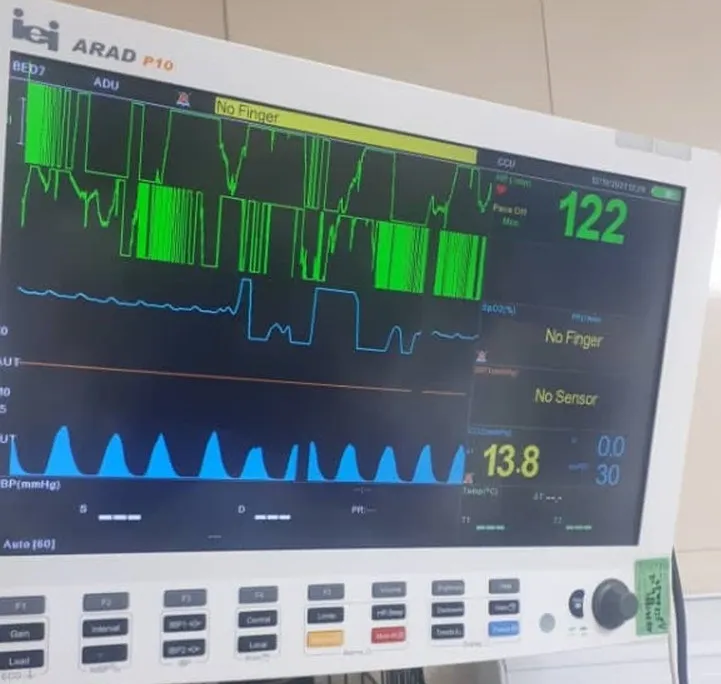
increase of carbon dioxide to 32.7 under the BiPAP mask.
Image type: electrography (ekg)